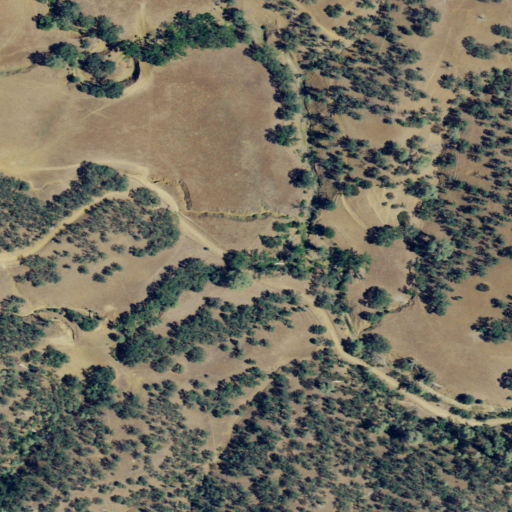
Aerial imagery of valley in California named Little Valley containing shrub, grassland, and open development